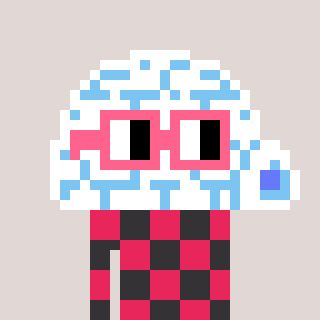
a pixel art character with square pink glasses, a igloo-shaped head and a grayscale-colored body on a warm background